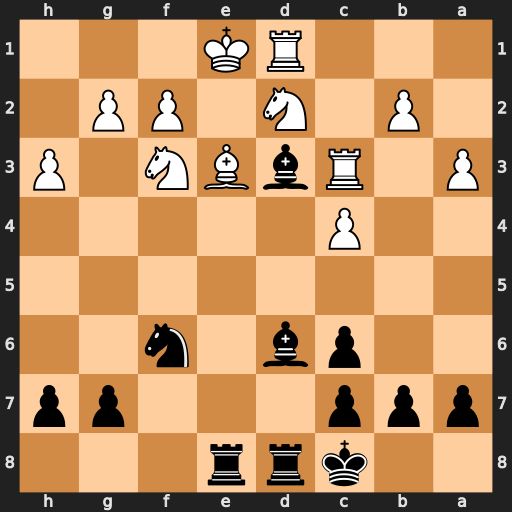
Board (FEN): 2krr3/ppp3pp/2pb1n2/8/2P5/P1RbBN1P/1P1N1PP1/3RK3
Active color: b
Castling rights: -
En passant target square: -
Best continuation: Rxe3+ fxe3 Bg3#